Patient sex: F
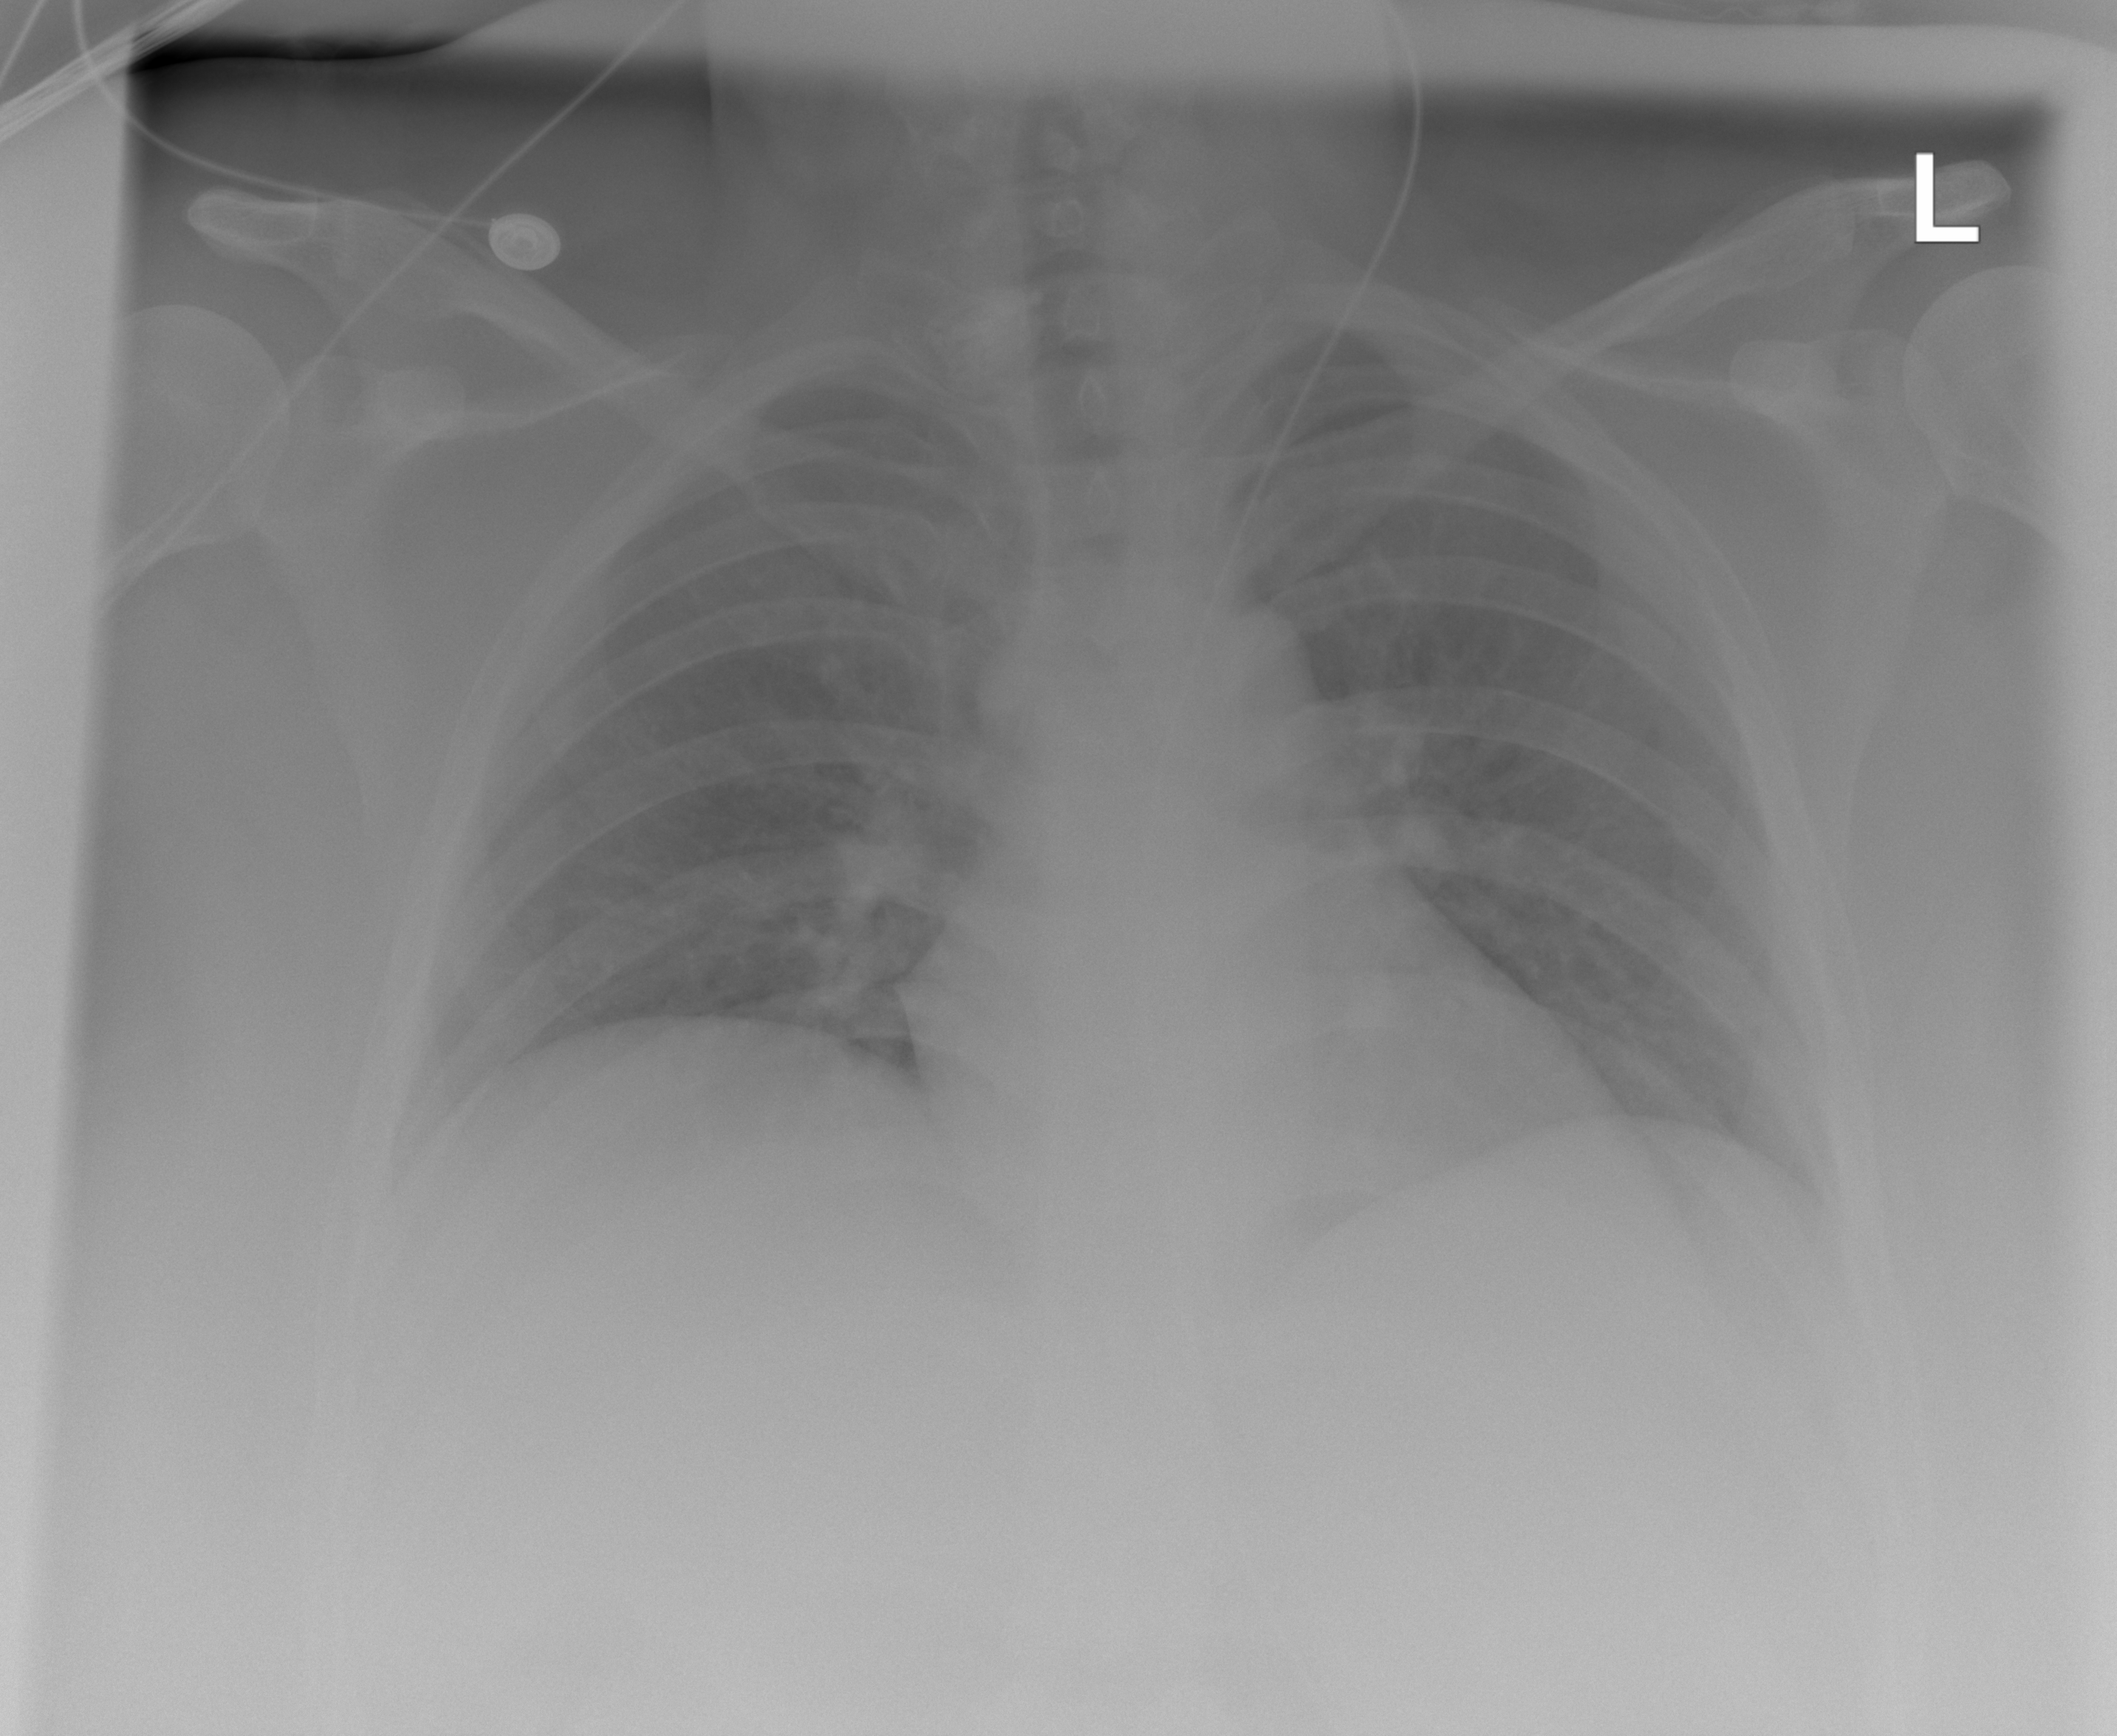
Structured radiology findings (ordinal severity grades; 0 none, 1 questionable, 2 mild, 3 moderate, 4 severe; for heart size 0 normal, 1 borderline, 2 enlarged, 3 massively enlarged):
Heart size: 0
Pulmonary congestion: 0
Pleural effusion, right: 0
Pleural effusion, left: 0
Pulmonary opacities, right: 0
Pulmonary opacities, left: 0
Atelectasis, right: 1
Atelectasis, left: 1